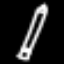
Label: pencil